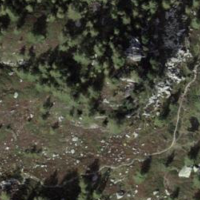
EUNIS habitat code: 31
Species observed at this site:
Campanula barbata